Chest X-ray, PA view. Patient: 52 years old, sex F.
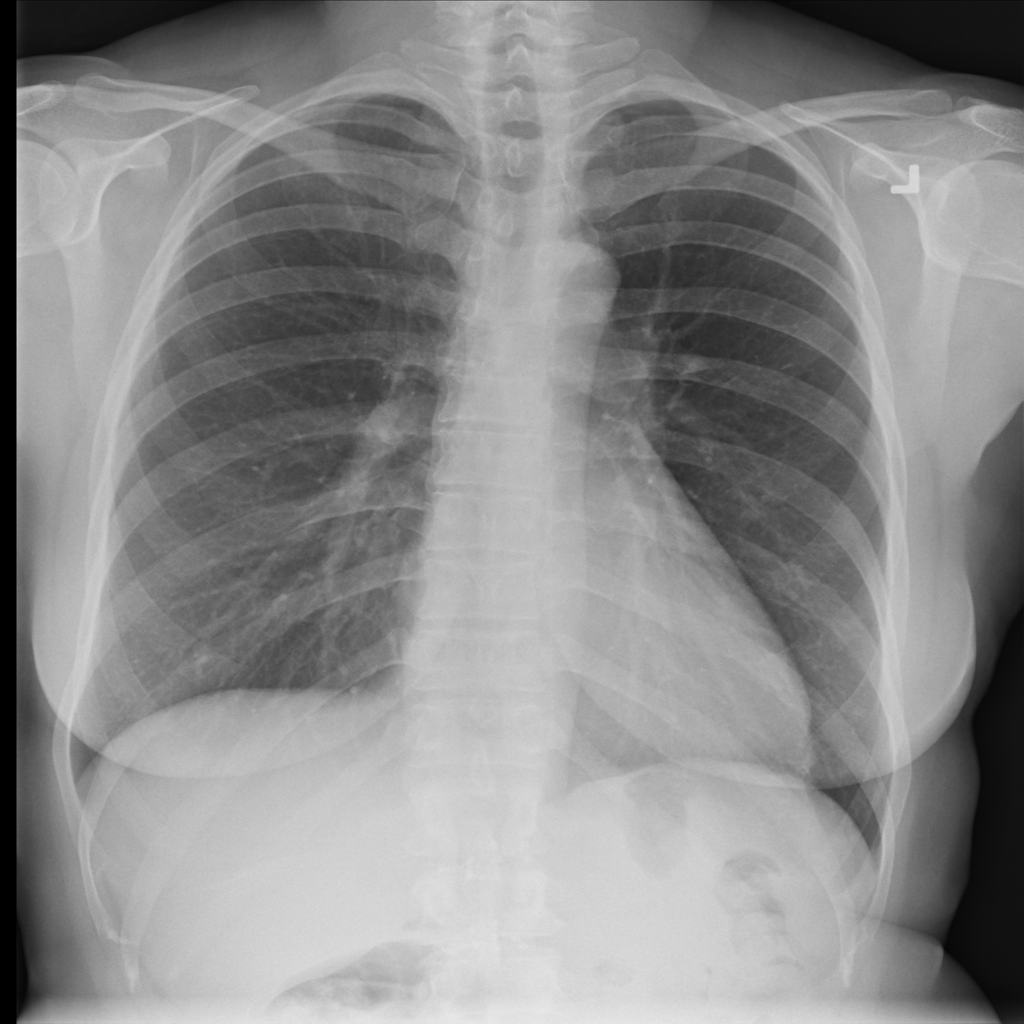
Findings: No Finding